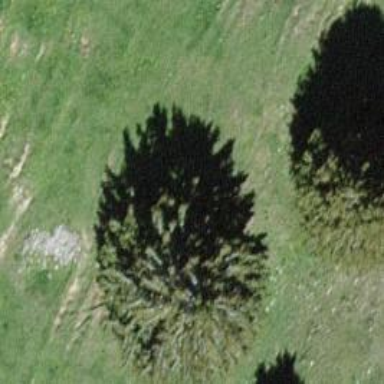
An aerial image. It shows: Beautiful tree in nature.